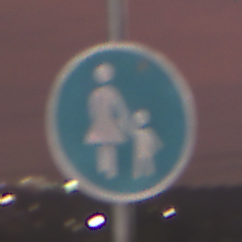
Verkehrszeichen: Gehweg
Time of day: SunriseSunset
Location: Outdoor (Urban)
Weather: PartlyCloudy
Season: NotSpecified
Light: Artificial